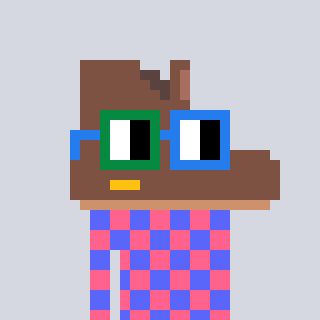
a pixel art character with square green and blue glasses, a boot-shaped head and a purple-colored body on a cool background